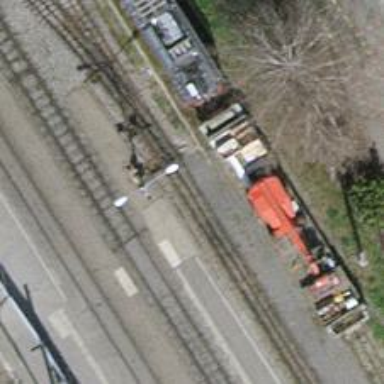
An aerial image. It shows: Narrow-gauge railway with single track running through yard. The railway is electrified with contact line.